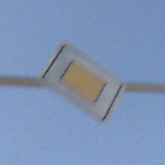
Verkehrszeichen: Vorfahrtsstrasse
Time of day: Midday
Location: Outdoor (Nature)
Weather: PartlyCloudy
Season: NotSpecified
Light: Natural